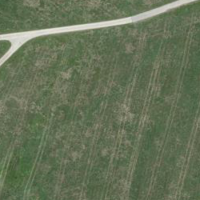
EUNIS habitat code: 52
Species observed at this site:
Polygala vulgaris